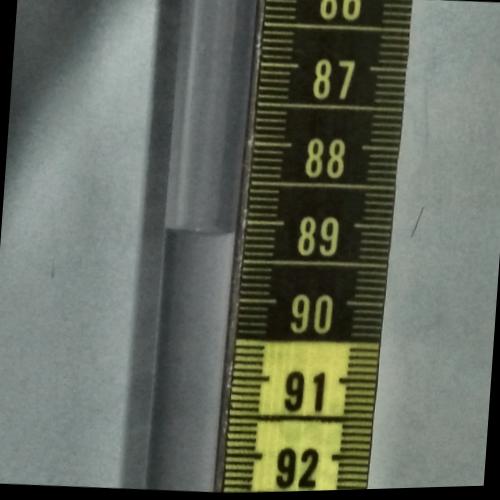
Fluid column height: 89.1 cm